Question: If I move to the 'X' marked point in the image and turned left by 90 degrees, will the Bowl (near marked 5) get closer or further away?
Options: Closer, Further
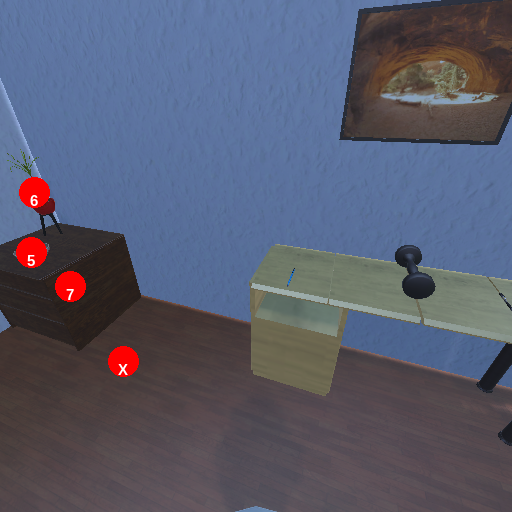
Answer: Closer